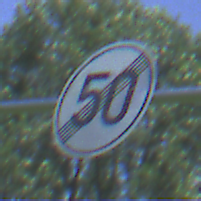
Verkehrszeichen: EndeGeschwindigkeit50
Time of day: Midday
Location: Outdoor (Nature)
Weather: Clear
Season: Summer
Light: Natural